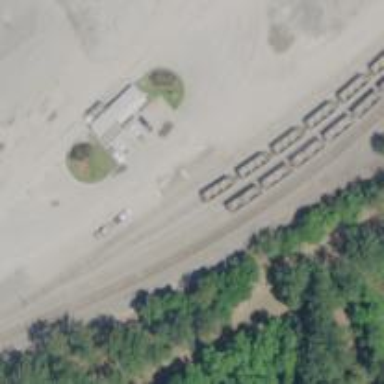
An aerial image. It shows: Aggregate freight service yard with rail tracks.